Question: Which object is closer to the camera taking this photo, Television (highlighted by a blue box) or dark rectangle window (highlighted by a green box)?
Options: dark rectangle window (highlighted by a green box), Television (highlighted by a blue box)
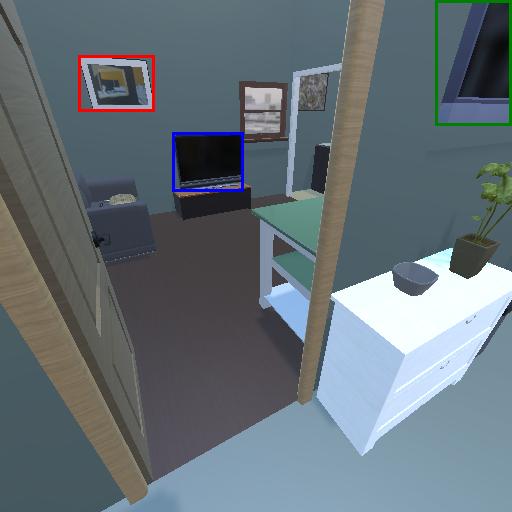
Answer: dark rectangle window (highlighted by a green box)